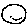
Label: smiley face